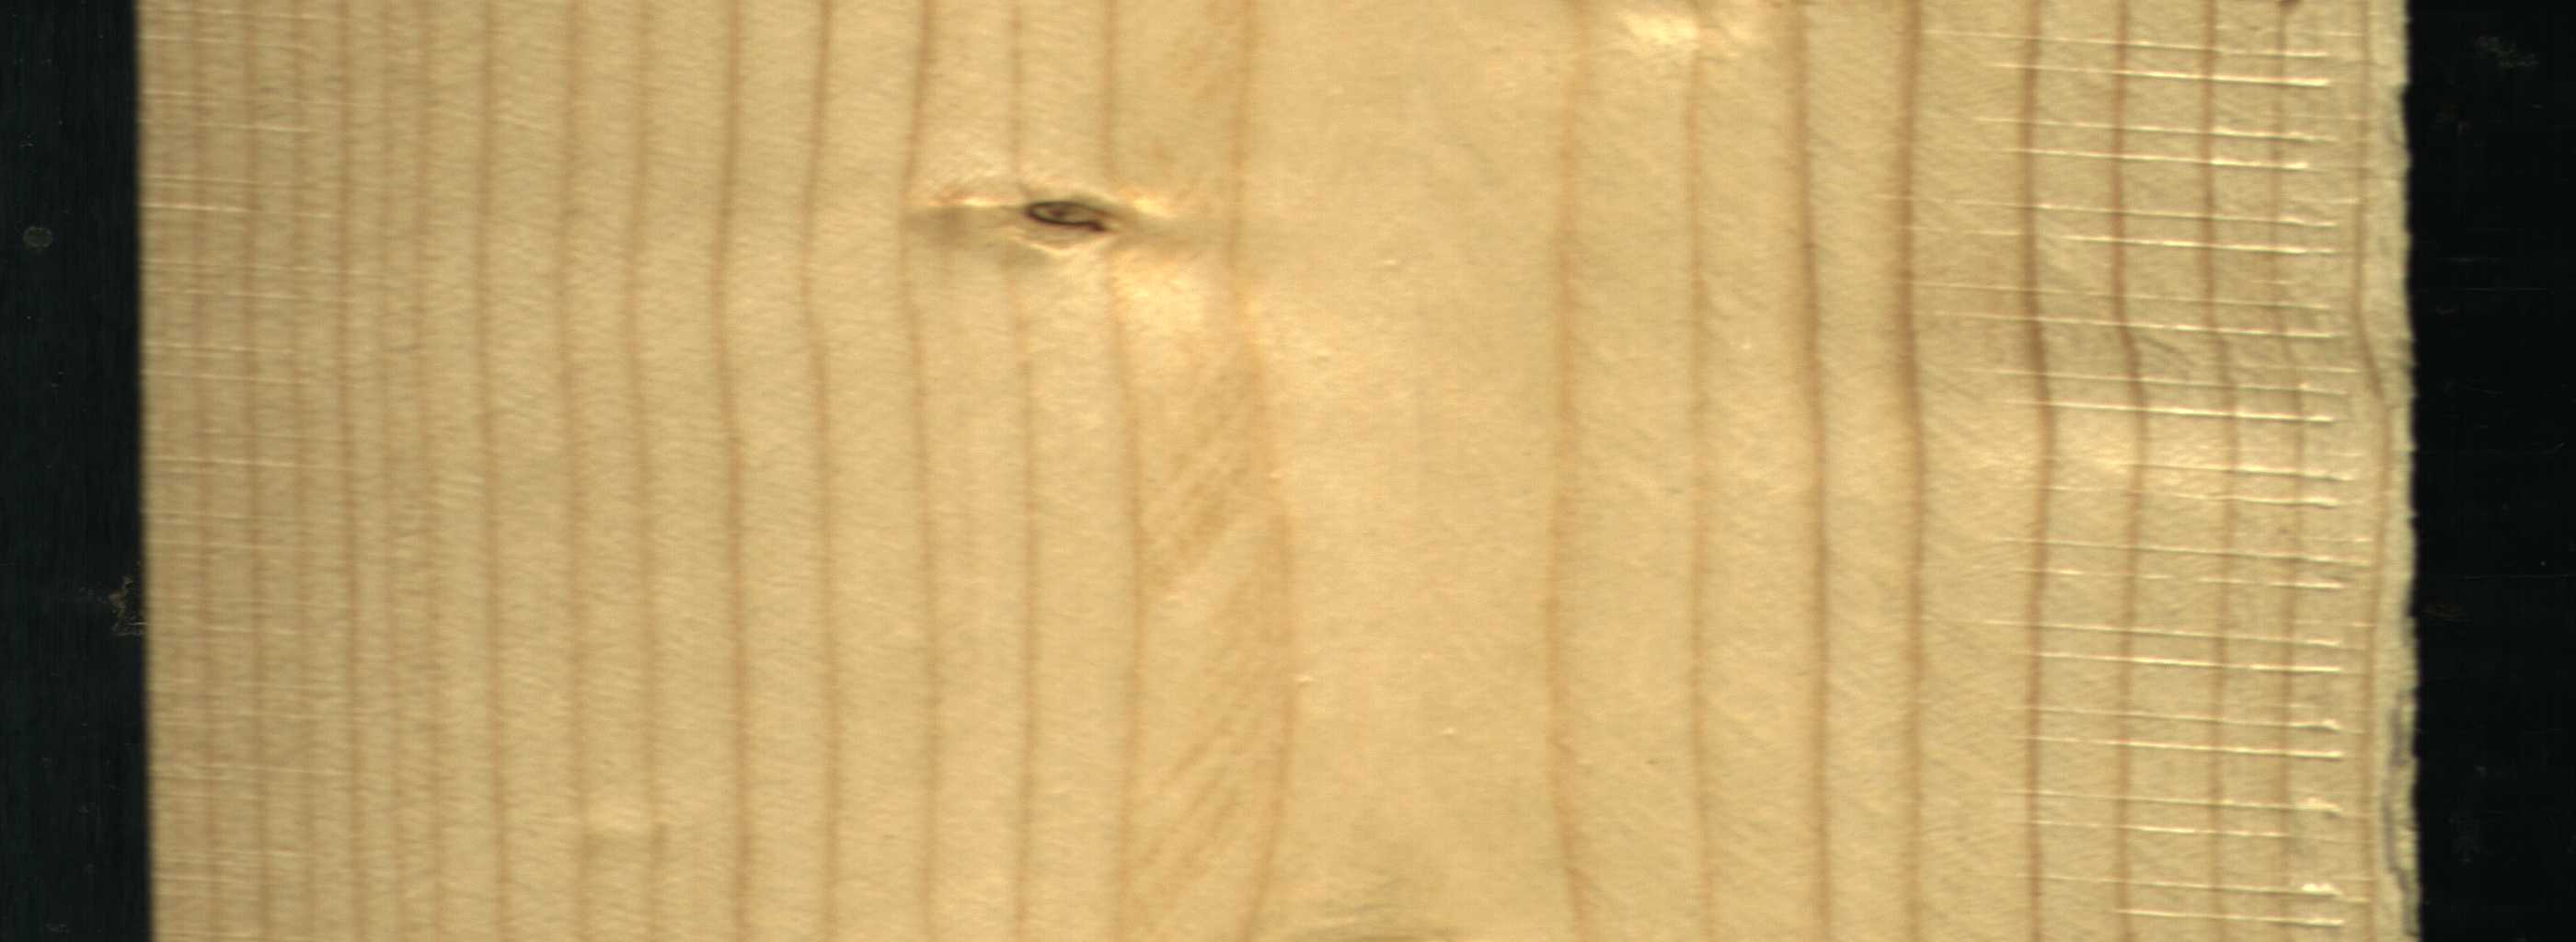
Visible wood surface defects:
Dead_Knot